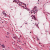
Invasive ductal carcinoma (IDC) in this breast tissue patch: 0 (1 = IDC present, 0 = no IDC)